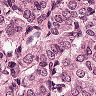
Metastatic tissue present: yes